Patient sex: M
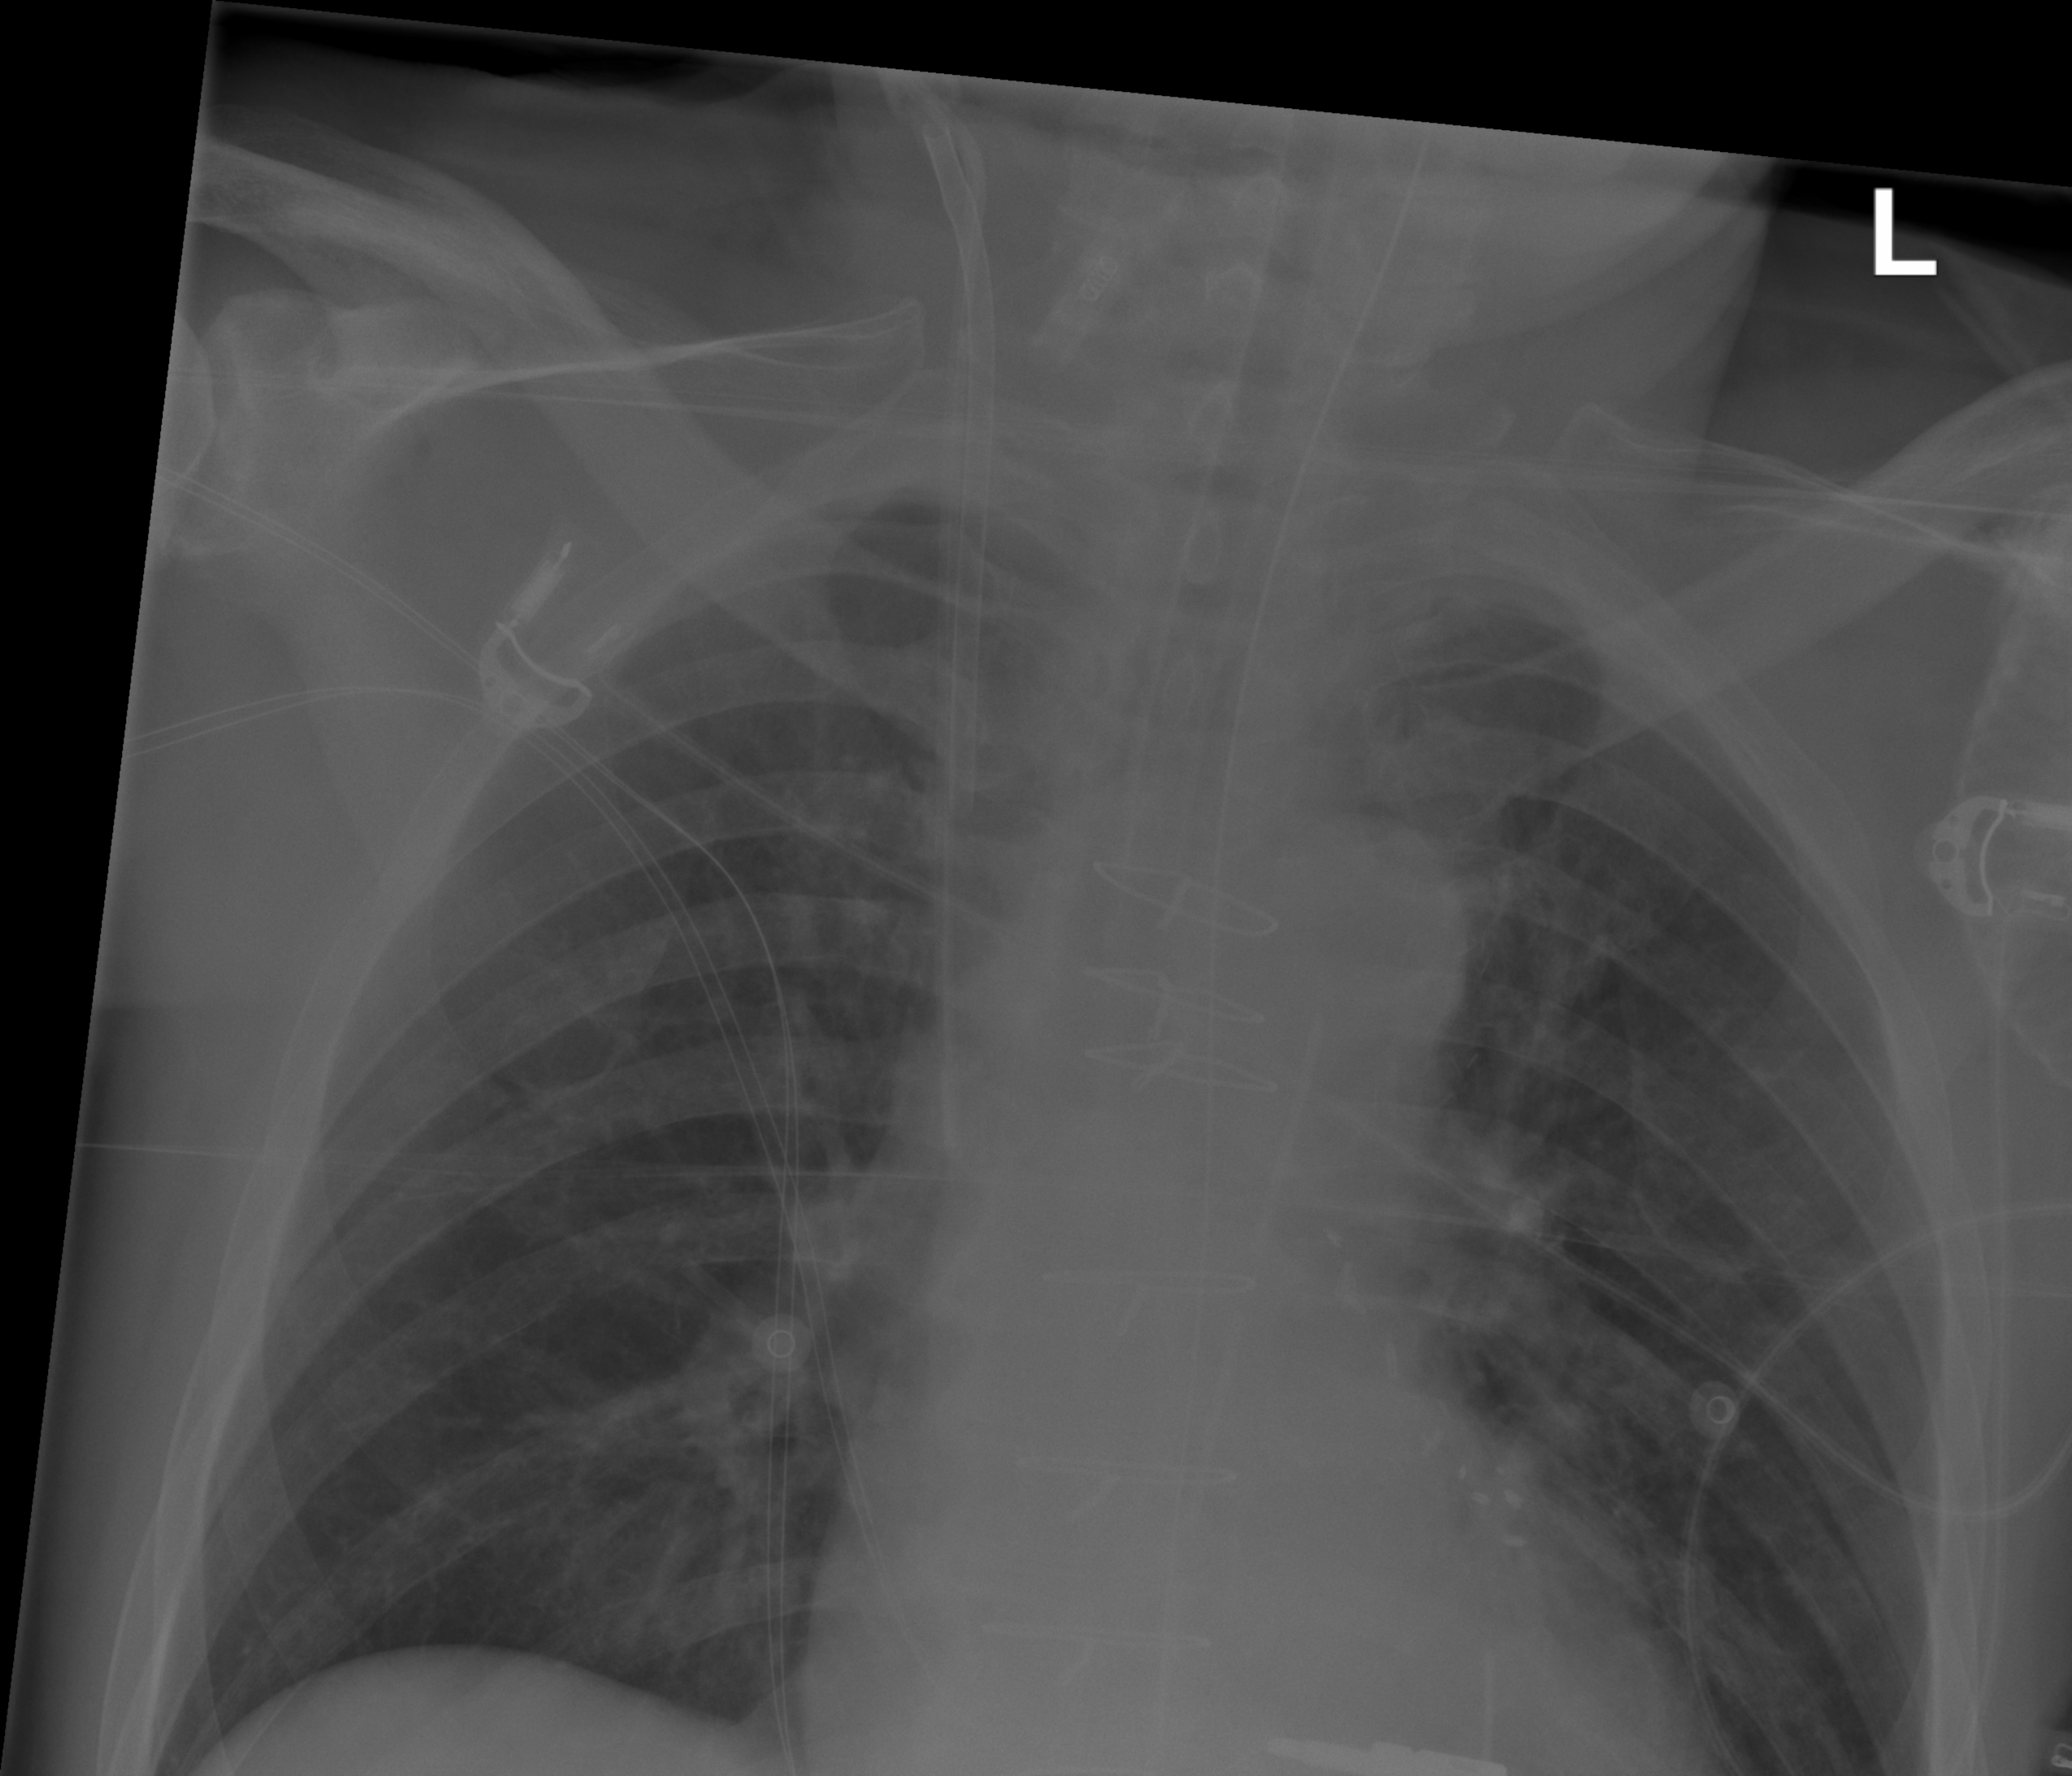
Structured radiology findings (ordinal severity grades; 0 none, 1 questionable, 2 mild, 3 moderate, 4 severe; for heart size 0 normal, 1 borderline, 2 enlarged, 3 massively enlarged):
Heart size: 1
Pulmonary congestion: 2
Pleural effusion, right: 0
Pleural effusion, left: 0
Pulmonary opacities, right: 0
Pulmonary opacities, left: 0
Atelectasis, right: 0
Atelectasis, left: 0